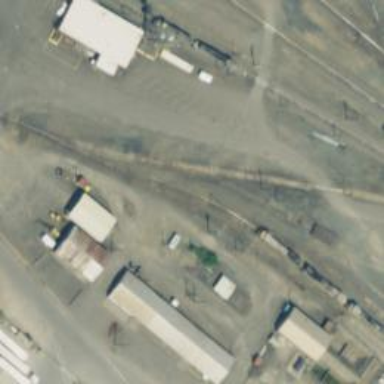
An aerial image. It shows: Railway siding with rails.